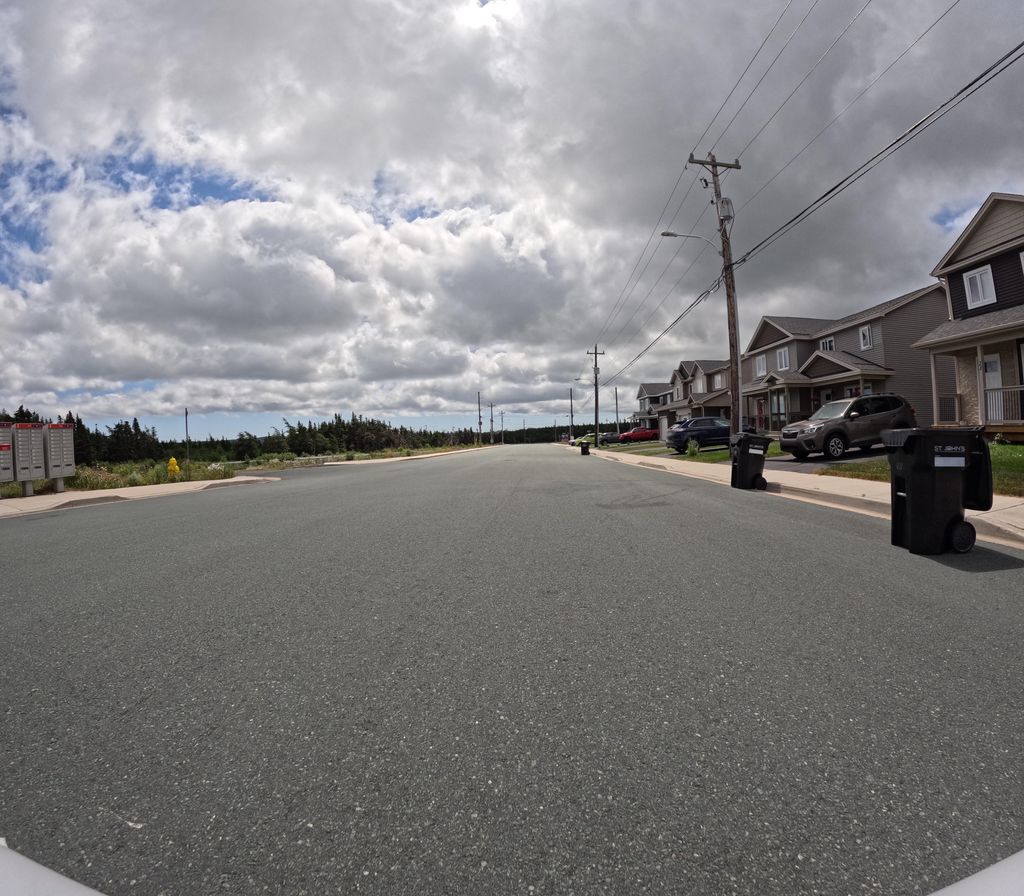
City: st_johns